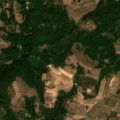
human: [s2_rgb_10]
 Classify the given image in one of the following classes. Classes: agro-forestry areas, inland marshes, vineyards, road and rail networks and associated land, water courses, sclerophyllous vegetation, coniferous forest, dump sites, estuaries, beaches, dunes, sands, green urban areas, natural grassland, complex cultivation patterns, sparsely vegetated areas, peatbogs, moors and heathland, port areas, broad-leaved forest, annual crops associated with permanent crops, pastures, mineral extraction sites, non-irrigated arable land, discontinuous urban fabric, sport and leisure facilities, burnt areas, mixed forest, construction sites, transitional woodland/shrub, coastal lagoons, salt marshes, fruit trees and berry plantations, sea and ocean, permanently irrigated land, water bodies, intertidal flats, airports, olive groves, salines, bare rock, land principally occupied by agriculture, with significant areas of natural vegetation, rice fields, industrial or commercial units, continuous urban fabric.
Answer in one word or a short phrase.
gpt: complex cultivation patterns, land principally occupied by agriculture, with significant areas of natural vegetation, broad-leaved forest